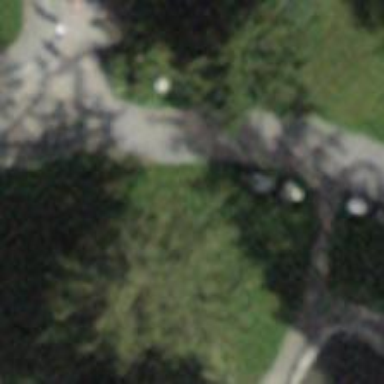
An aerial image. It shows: Evergreen tree with needle-leaved leaves.